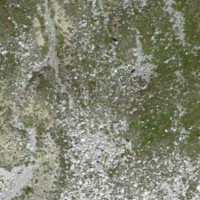
EUNIS habitat code: 31
Species observed at this site:
Geum reptans